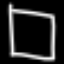
Label: square